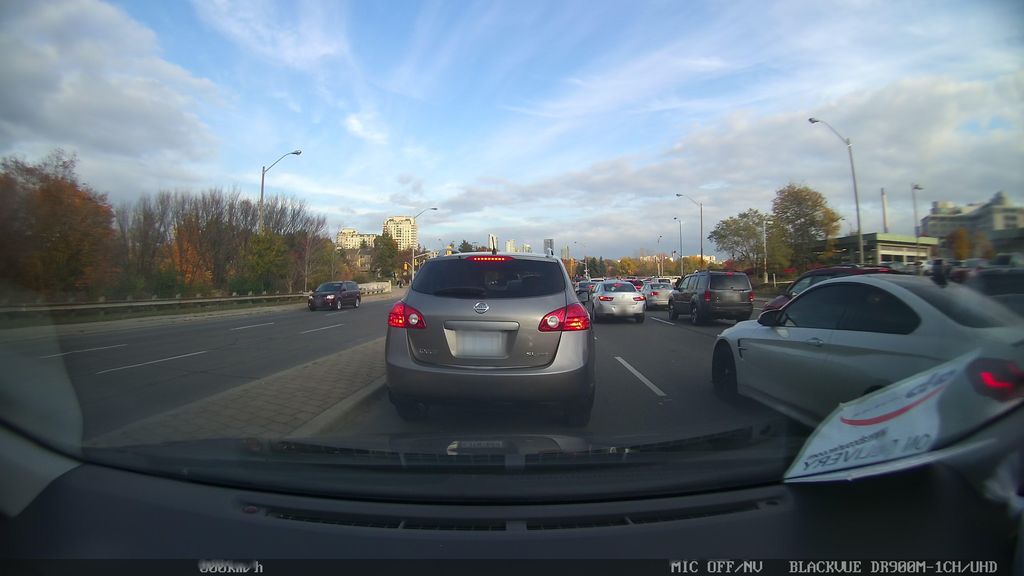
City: toronto